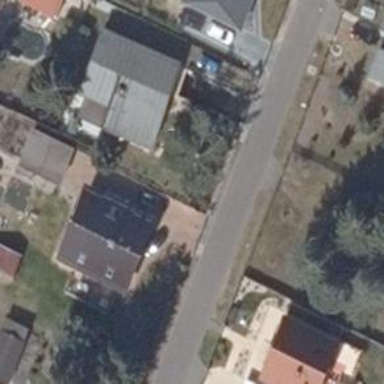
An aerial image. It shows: Asphalt road in residential area.